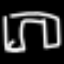
Label: pants